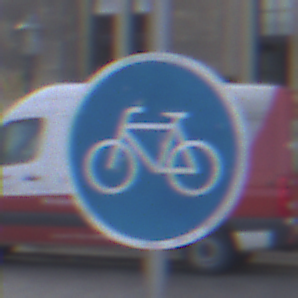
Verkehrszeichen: Radweg
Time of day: MorningAfternoon
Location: Outdoor (Urban)
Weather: PartlyCloudy
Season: NotSpecified
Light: Natural